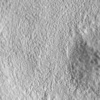
Label: not_dusty